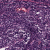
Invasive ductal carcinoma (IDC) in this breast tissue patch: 0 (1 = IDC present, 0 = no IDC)